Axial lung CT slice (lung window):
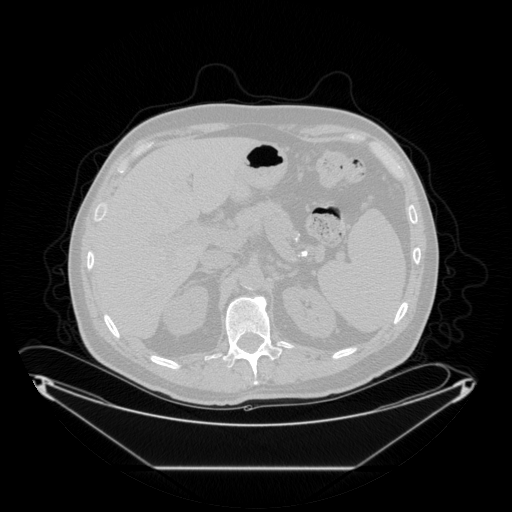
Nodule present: no